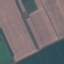
Label: AnnualCrop